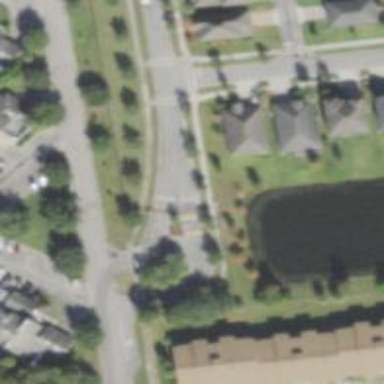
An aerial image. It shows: Residential road.